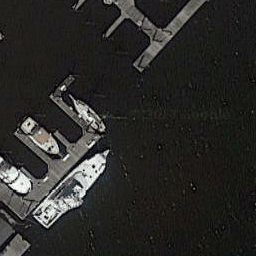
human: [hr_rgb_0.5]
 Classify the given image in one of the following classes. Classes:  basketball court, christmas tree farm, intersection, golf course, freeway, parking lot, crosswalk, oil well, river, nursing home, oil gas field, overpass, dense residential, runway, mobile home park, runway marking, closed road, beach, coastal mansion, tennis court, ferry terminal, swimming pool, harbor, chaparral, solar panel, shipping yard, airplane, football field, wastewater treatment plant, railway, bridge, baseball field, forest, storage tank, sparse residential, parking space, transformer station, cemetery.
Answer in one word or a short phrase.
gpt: harbor